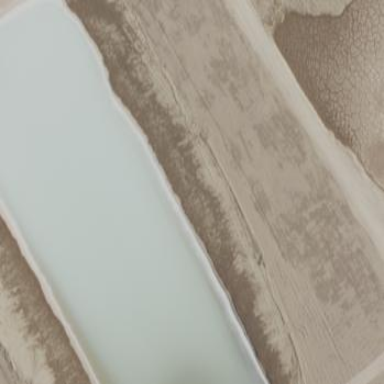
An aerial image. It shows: Salt pond.